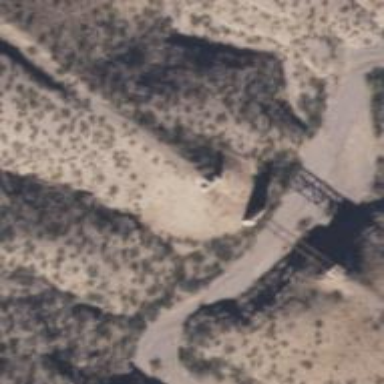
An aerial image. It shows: Bridge supported by piers.